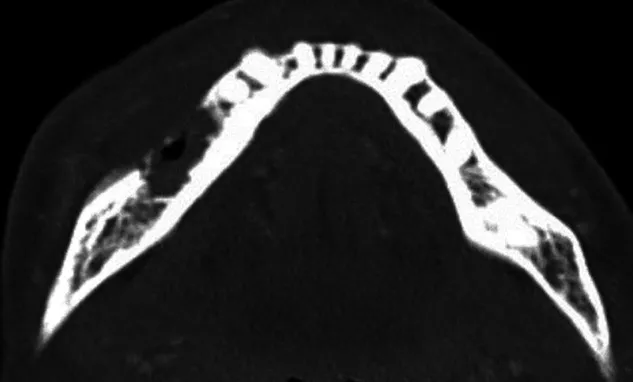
Panoramic radiograph. August 8th, 2022 (approximately 6 weeks post extraction). Minimal bone infill of extraction sockets #45, #46. No clear evidence of bone destruction in the region. Consistent with the lack of diagnostic ability of panoramic radiographs until 30%-40% of bone destruction has occurred.
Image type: radiology (ct)